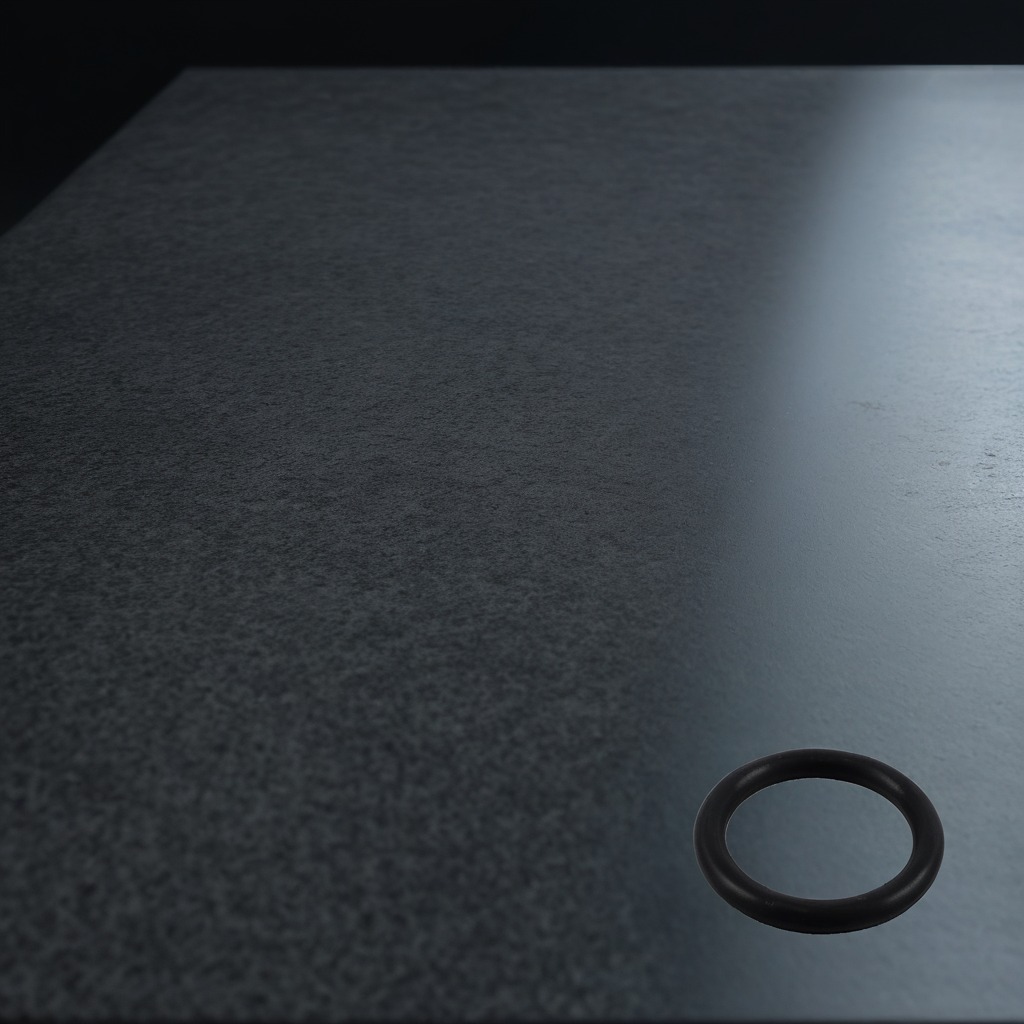
A rubber O-ring lying on a clean granite table inside a workshop at night dim ambient light soft shadows worn but